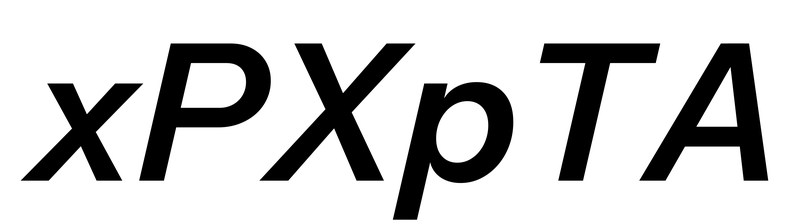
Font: InstrumentSans-Italic_SemiBold_Italic